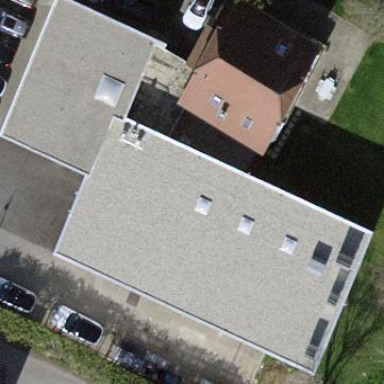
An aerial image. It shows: Office building.